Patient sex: M
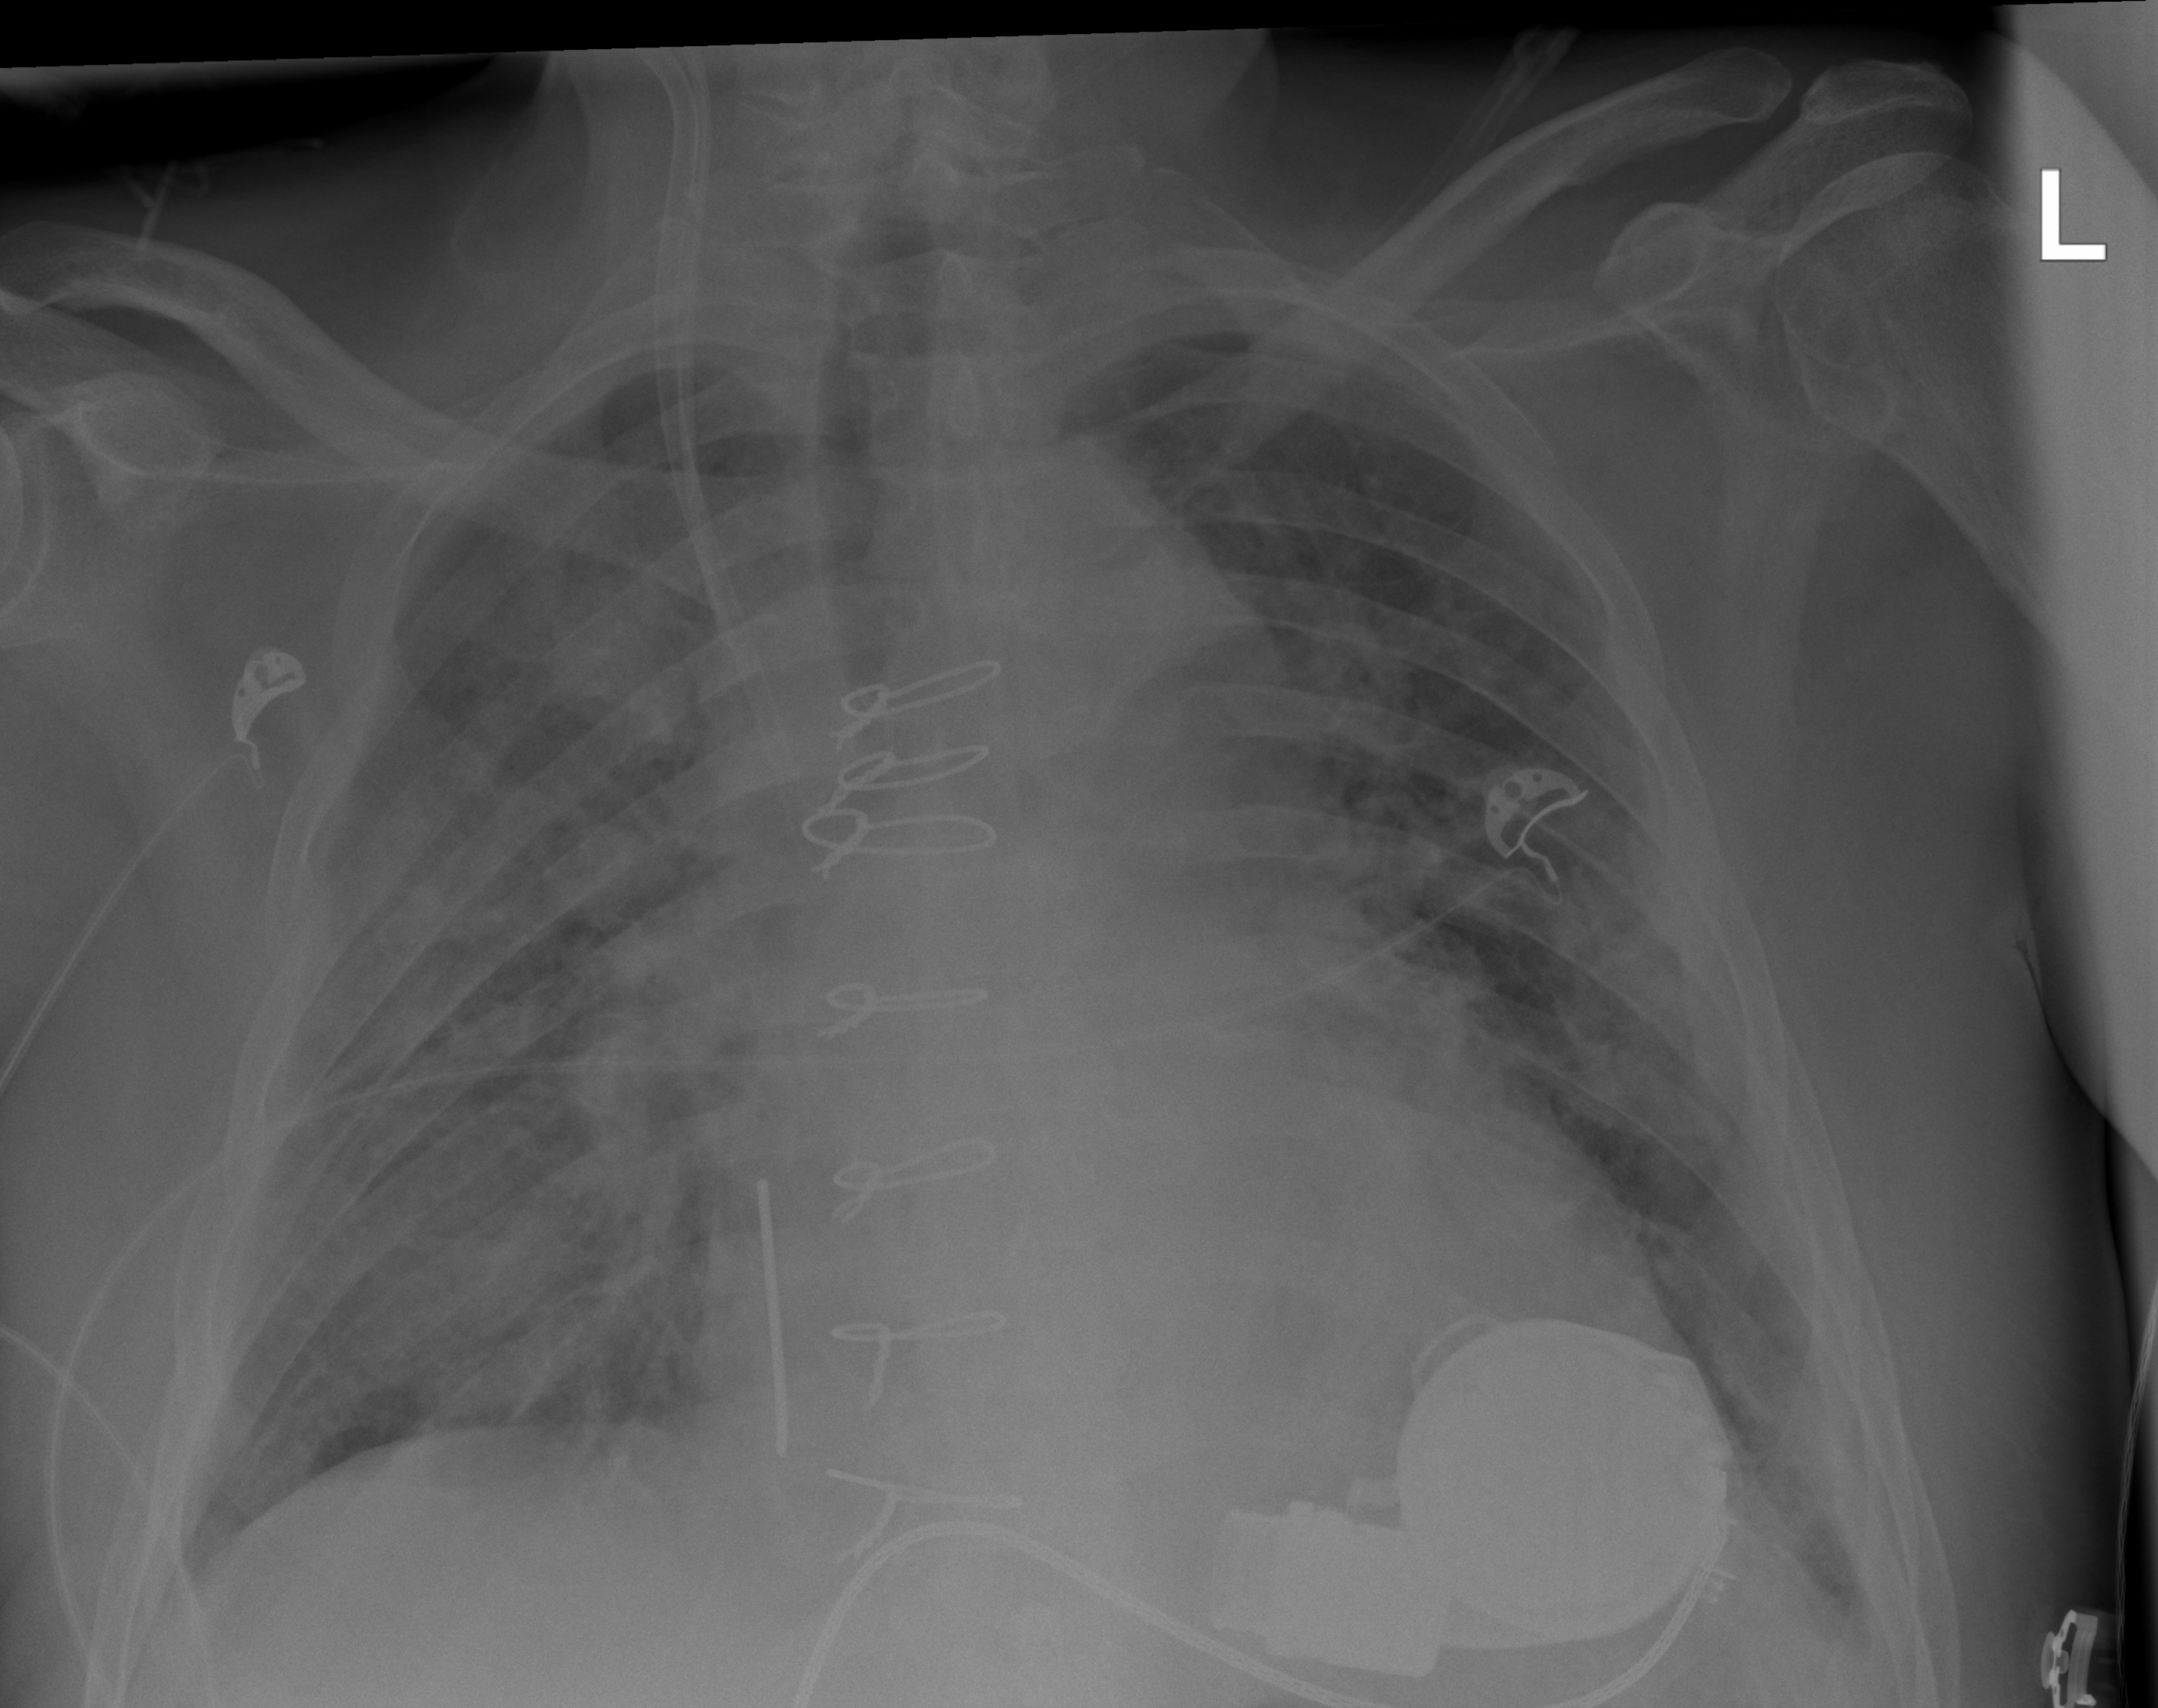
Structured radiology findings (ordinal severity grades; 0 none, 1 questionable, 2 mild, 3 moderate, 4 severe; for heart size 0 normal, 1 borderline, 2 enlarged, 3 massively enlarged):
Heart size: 2
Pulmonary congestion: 3
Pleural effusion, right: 0
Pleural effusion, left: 0
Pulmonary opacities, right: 3
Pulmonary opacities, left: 3
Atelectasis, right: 2
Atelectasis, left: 2